Question: I'm writing a short script in Lua to replicate Search/Replace functionality. The goal is to enter a search term and a replacement term, and it will comb through all the files of a given extension (not input-determined yet) and replace the Search term with the Replacement term.
Everything seems to do what it's supposed to, except the files are not actually written to. My Lua interpreter (compiled by myself in Pelles-C) does not throw any errors or exit abnormally; the script completes as if it worked.
At first I didn't have i:flush(), but I added it after reading that it is supposed to save any written data to the file (see <URL>. It didn't change anything, and files are still not written to.
I it might have something to do with how I'm opening the file to edit it, since the "w" option works (but overwrites everything in my test files).
'''
io.write("Enter your search term:")
term = io.read()
io.write("Enter your replace term:")
replacement = io.read()
io.stdin:read()
t = {}
for z in io.popen('dir /b /a-d'):lines() do
if string.match(string.lower(z), "%.txt$") then
print(z)
table.insert(t, z)
end
end
print("Second loop")
for _, w in pairs(t) do
print(w)
i = io.open(w, "r+")
print(i)
--i:seek("set", 6)
--i:write("cheese")
--i:flush()
for y in i:lines() do
print(y)
p, count = string.gsub(y, term, replacement, 1)
print(p)
i:write(p)
i:flush()
io.stdin:read()
end
i:close()
end
'''
This is the output I get (which is what I to happen), but in reality isn't being written to the file:

There was one time where it wrote output to a file, but it only output to one file and after that write my script crashed with the message: 'No error'. The line number was at the 'for y in i:lines() do' line, but I don't know why it broke there. I've noticed 'file:lines()' will break if the file itself has nothing in it and give an odd/gibberish error, but there are things in my text files.
I tried do this in my for loop:
'''
for y in i:lines() do
print(y)
p, count = string.gsub(y, term, replacement, 1)
print(p)
i:write(p)
i:seek("set", 3) --New
i:write("TESTESTTEST") --New
i:flush()
io.stdin:read()
end
'''
in order to see if I could force it to write regular text. It but then it crashes with 'No error' and still doesn't write the replacement string (just TESTESTTEST). I don't know what the problem could be.
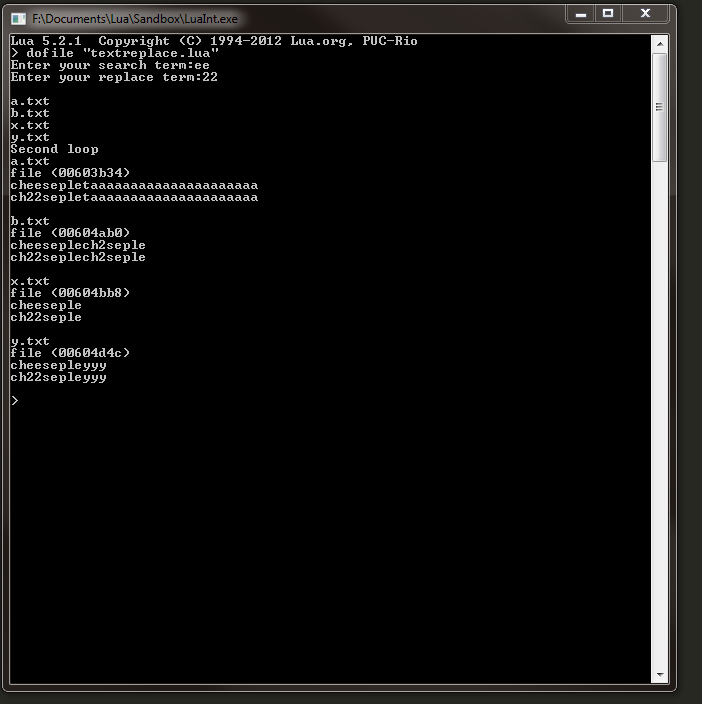
Answer: I guess, one can't write to file while traversing its lines
'''
for y in i:lines() do
i:write(p)
i:flush()
end
'''